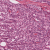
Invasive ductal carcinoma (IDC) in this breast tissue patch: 1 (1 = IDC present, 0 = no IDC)